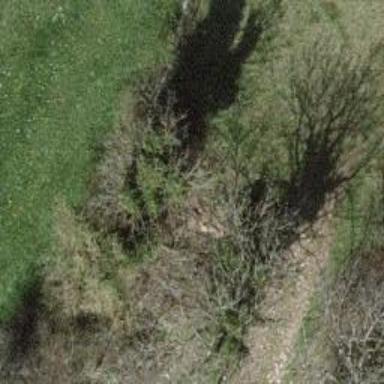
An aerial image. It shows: Beautiful tree in nature.